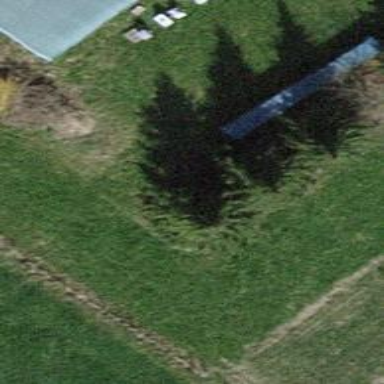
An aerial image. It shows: Beautiful tree in nature.